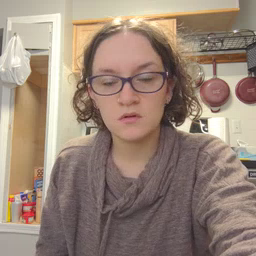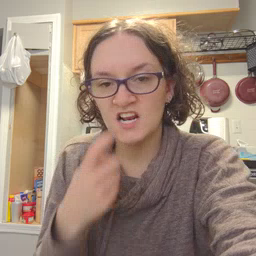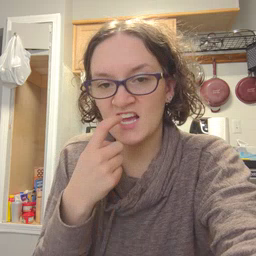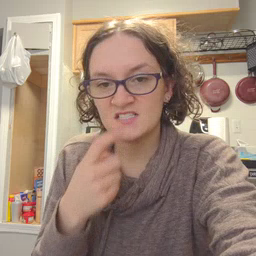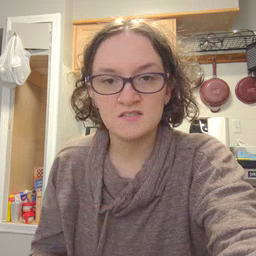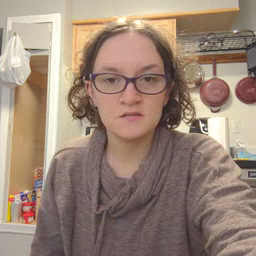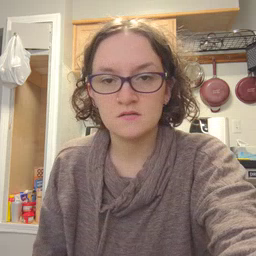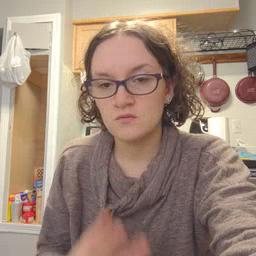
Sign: glasswindow